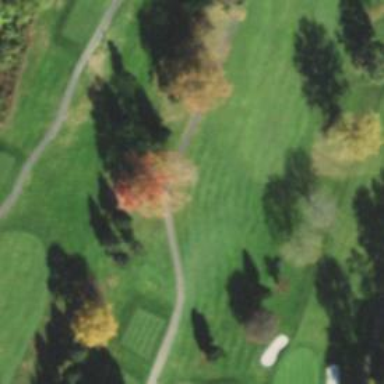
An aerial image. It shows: Service road used as golf cart path.